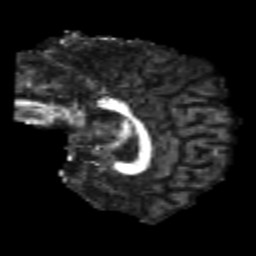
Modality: FA
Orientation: sagittal
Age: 24
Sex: male
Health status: healthy
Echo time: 0.074 s